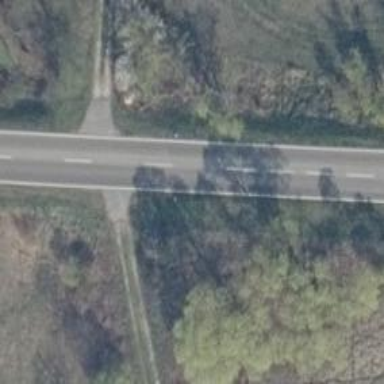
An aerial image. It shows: Secondary road with asphalt surface and embankment.